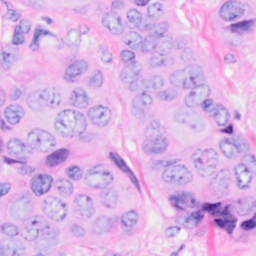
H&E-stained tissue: Breast